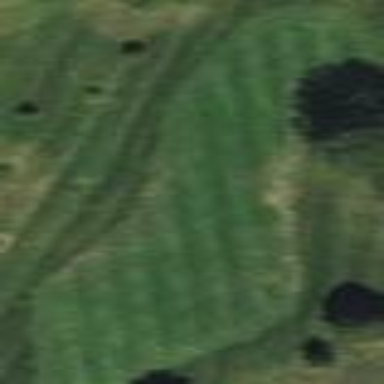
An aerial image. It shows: Well-maintained grassy area designated as golf fairway for the sport of golf. The grass is neatly mown.